Field crop: maize
Growth stage: 2
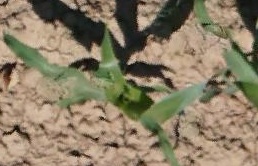
Species: maize